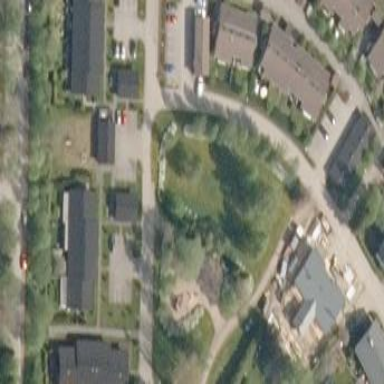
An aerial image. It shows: Playground area for leisure activities on the land.